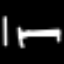
Label: bed